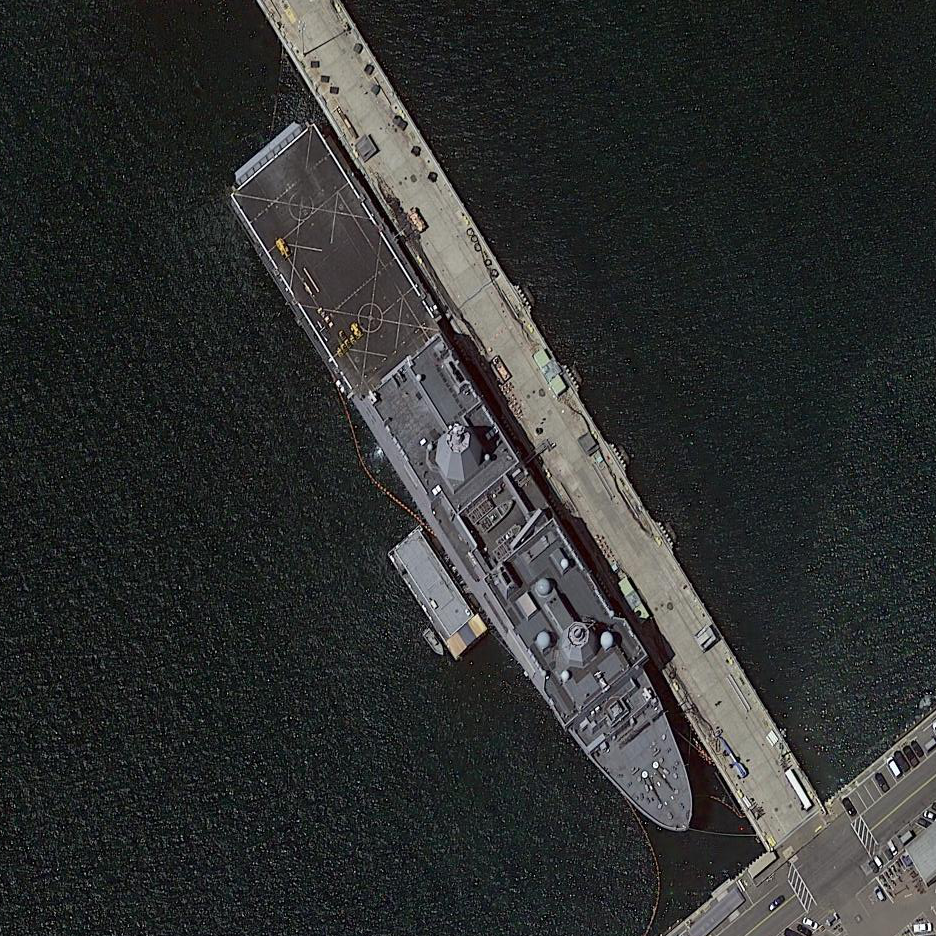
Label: combat